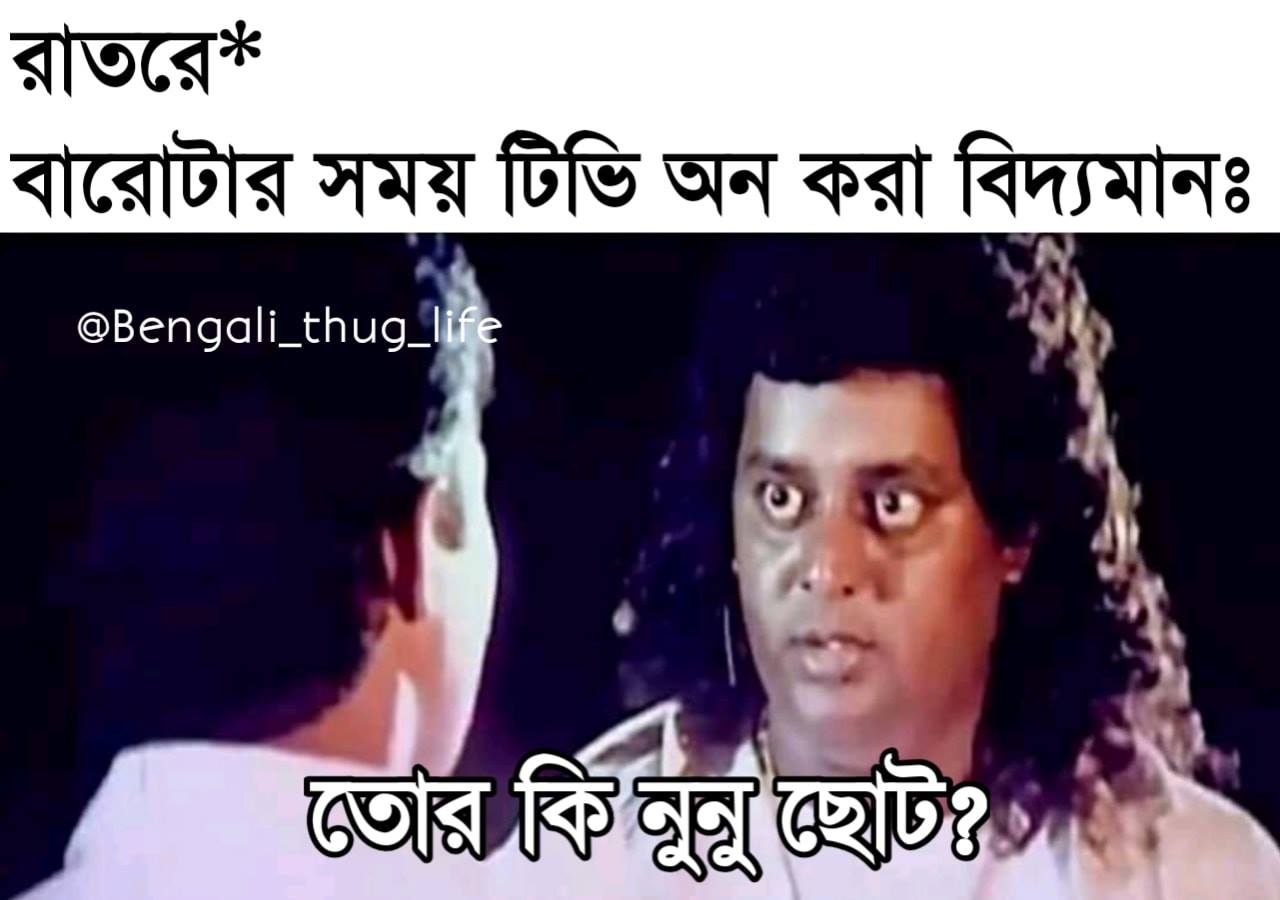
Caption: রাতরে* বারোটার সময় টিভি অন করা বিদ্যমানঃ  তোর কি নুনু ছোট ?
Label: non-hate